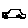
Label: car